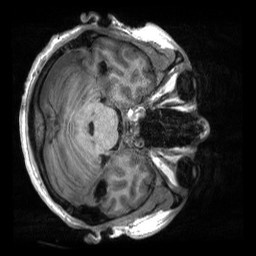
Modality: T1w
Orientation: axial
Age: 27
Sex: male
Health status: healthy
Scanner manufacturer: siemens
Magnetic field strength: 3 T
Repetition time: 2.3 s
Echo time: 0.00232 s